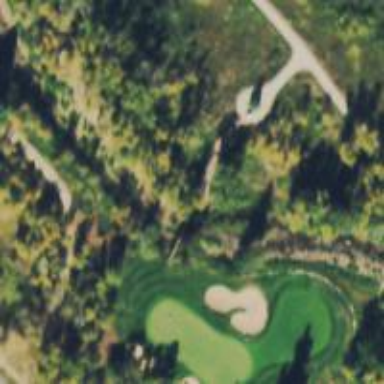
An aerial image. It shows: Path for both road and golf.